Interaction volume radius: 5 \u00c5
Interaction volume height: 25 \u00c5
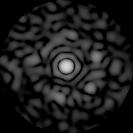
Disorder parameter: 0.8353